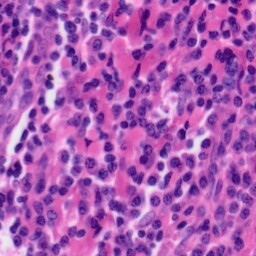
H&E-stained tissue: Tonsil